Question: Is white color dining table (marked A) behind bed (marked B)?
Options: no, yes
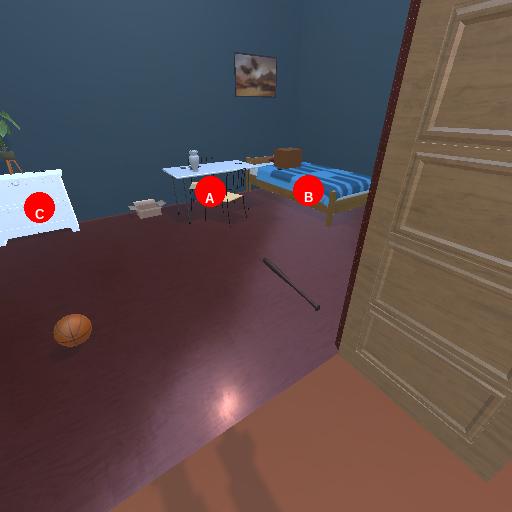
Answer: no